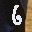
Label: 6